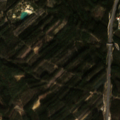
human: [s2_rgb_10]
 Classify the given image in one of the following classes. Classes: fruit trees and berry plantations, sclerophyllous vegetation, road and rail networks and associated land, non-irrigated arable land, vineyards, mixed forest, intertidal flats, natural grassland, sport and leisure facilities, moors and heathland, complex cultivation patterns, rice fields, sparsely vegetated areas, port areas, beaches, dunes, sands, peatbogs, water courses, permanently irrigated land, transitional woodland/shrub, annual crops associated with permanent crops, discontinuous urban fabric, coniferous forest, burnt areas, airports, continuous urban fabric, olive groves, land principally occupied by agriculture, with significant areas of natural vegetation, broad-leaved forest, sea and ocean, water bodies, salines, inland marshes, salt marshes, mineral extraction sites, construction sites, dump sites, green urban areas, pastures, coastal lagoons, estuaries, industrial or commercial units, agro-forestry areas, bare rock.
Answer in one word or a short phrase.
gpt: complex cultivation patterns, broad-leaved forest, coniferous forest, mixed forest